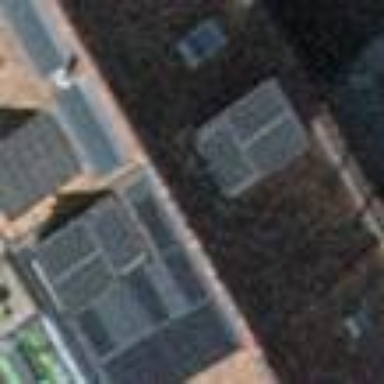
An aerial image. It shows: Terrace building.